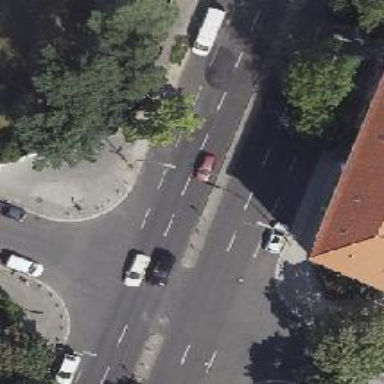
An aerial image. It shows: Unmarked road crossing.